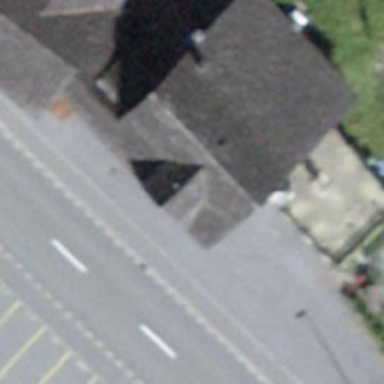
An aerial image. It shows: Restaurant.